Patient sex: M
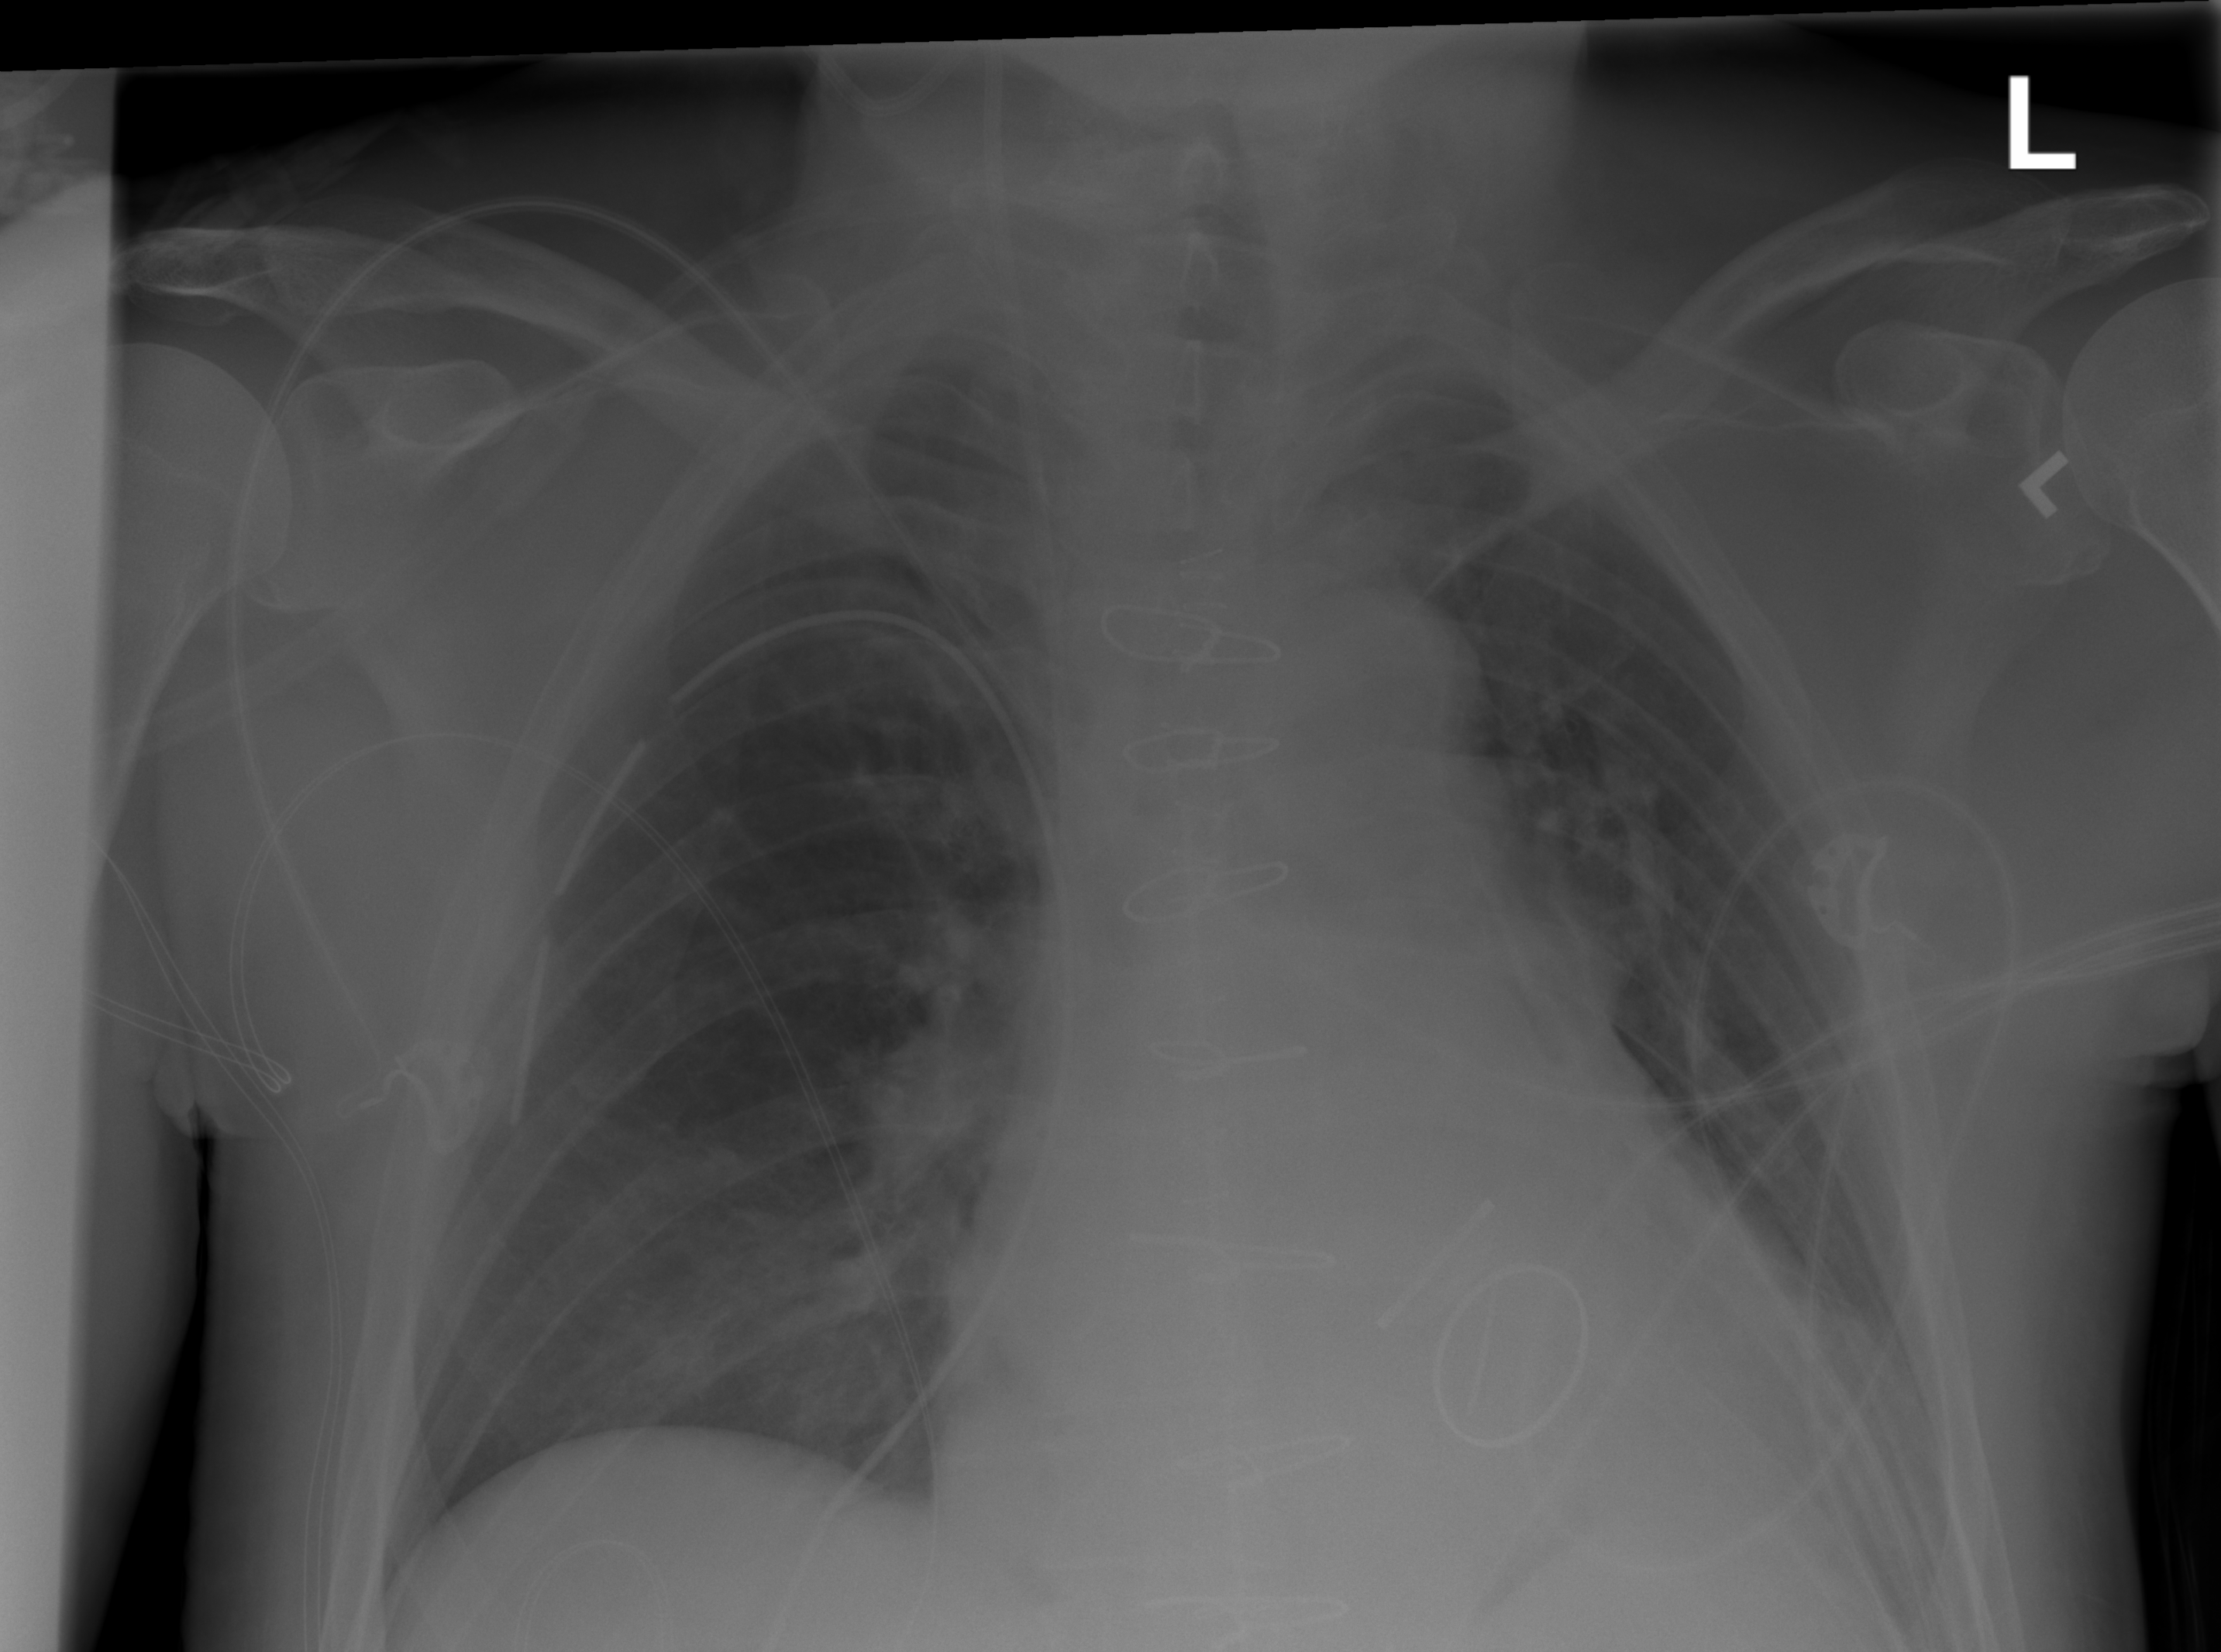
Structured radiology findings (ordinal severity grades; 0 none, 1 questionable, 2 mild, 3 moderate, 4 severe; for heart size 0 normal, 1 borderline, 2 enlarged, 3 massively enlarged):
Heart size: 0
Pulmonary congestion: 0
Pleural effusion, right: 0
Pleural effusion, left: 2
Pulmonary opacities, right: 0
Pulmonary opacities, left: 0
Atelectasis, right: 0
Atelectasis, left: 2